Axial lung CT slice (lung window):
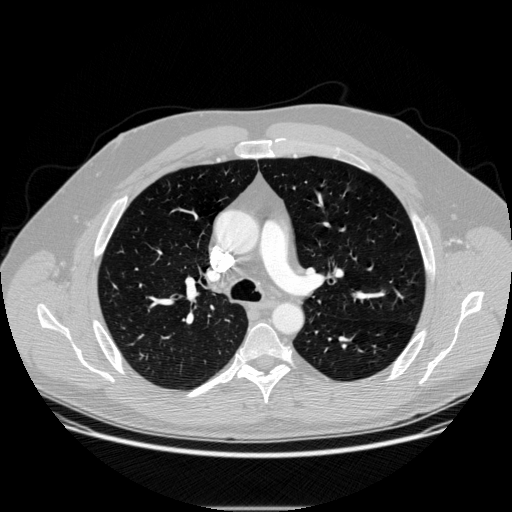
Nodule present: no